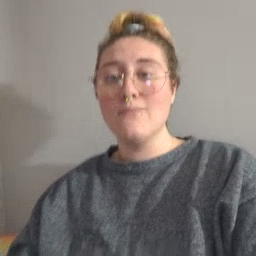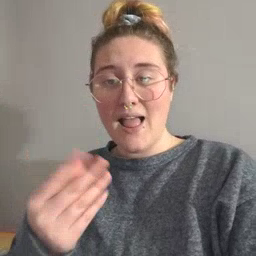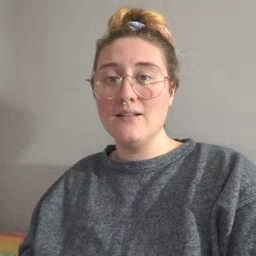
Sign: wet